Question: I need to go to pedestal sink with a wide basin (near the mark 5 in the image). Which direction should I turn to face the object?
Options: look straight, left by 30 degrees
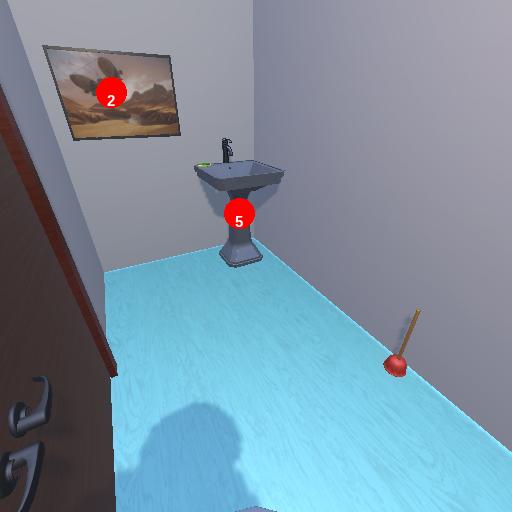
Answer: look straight